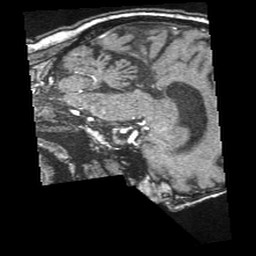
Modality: angio
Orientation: sagittal
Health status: ill
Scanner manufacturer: siemens
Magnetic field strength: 1.5 T
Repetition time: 0.026 s
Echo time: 0.007 s